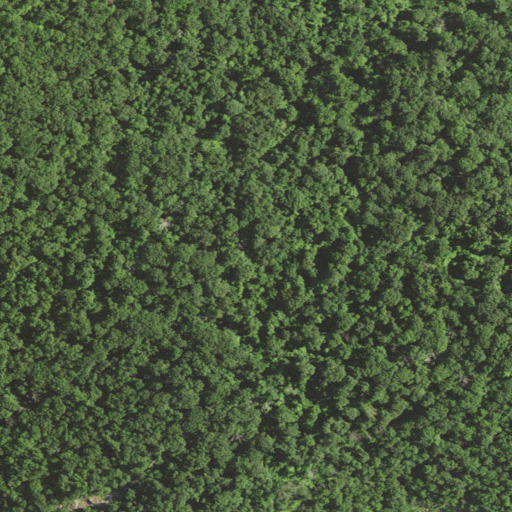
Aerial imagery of ridge(s) in Virginia named Goat Ridge containing deciduous forest and mixed forest